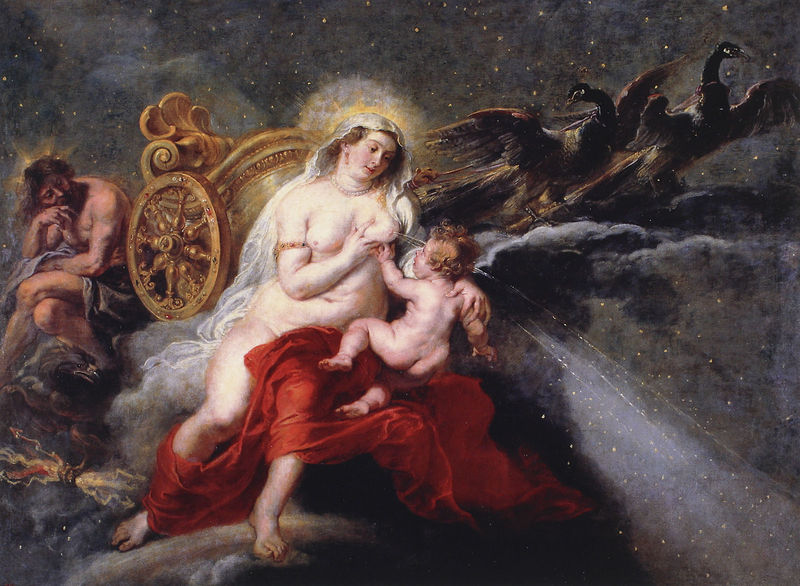
Titel: Die Schöpfung der Milchstraße
Künstler: Peter Paul Rubens
Institution: Madrid, Museo del Prado
Schlagwörter: adler, akt, blau, dunkel, gemälde, himmel, mann, nackt, weiß, wolken, sitzen, brust, busen, frau, grau, haar, licht, nacht, ohrring, schwarz, rot, schleier, tuch, vögel, gold, sitzend, kind, mutter, krone, baby, kutsche, rad, wagen, bauch, blitze, strahlen, stillen, milch, jungfrau, sterne, gänse, mythologie, schein, spritzen, schoss, heiligenschein, nimbus, christus, jesus, blitz, zeus, greif, golden, hera, juno, maria, madonna, mutter gottes, herkules, schwäne, josef, glod, säugling, waagen, gottesmutter, säugen, madonne, lactans, unsere liebe frau, maria lactans, heilige maria, blitzbündel, milchstraße, madonna mit dem kind, muttermilch, zeihen, gottesgebärerin, maria von nazaret, versprizen